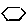
Label: hexagon